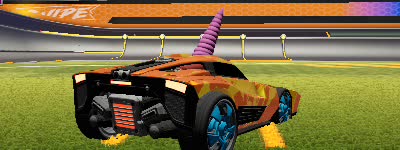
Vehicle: breakout